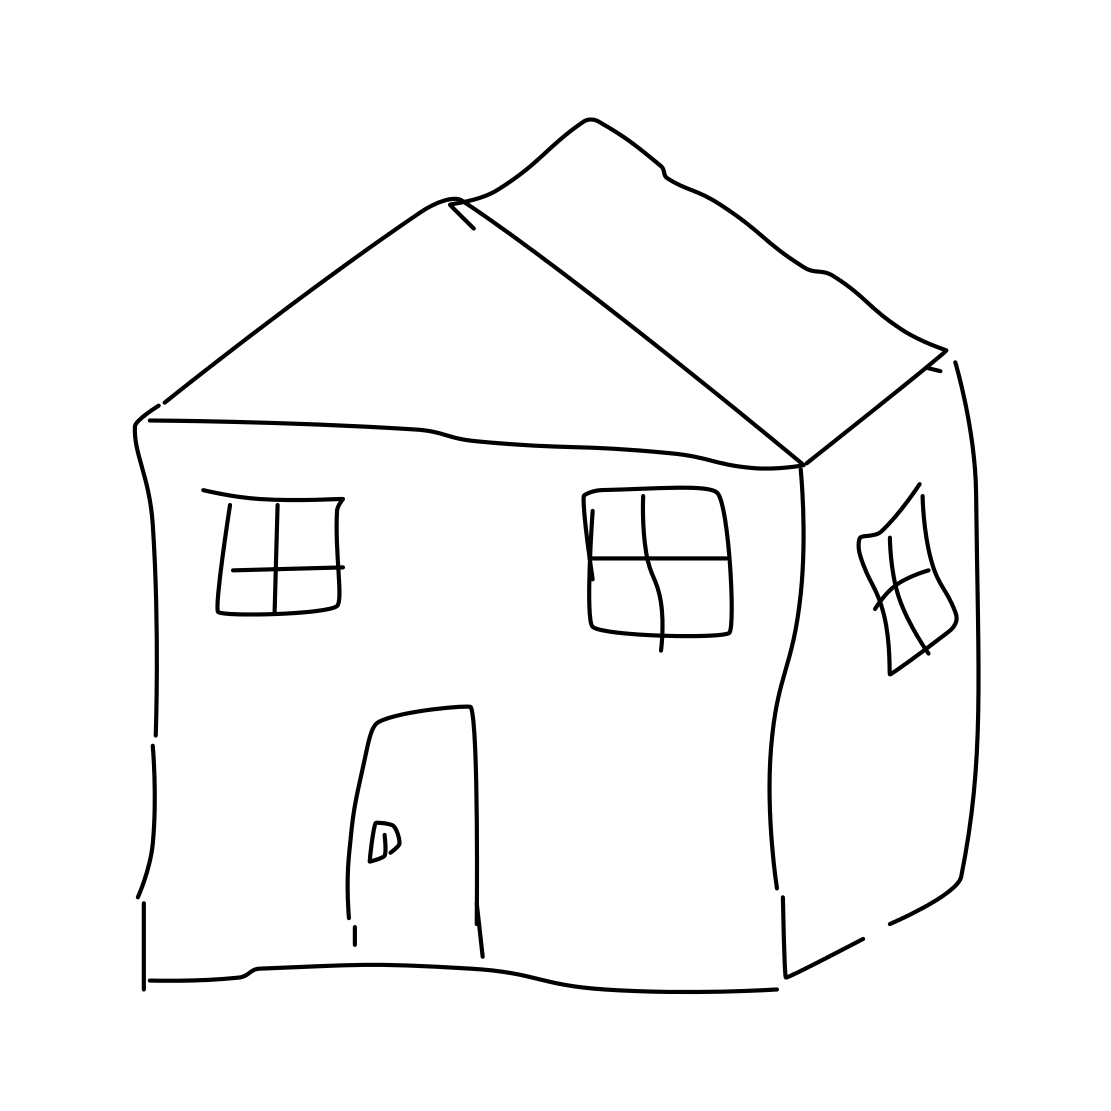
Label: house